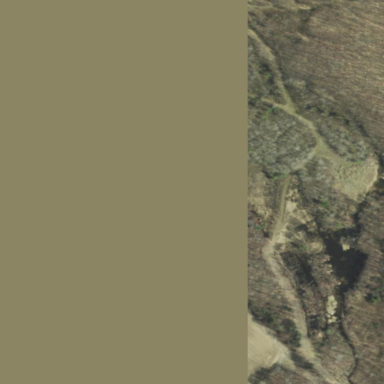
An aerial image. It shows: Quarry that is source of aggregate.